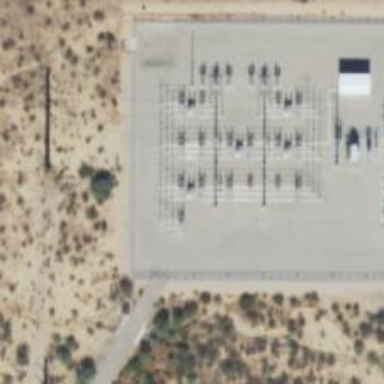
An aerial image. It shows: Switch used for power control.